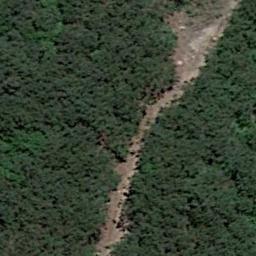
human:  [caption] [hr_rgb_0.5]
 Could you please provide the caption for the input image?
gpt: There is a road goes through the forest .

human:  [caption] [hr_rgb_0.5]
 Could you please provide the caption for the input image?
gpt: A curved earth road passes through the dense forest .

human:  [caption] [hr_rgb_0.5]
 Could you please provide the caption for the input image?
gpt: The forest has a lot of dense dark green trees and a road goes through the forest .

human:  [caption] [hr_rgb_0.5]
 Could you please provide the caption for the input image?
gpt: There are some crisscross paths on this land .

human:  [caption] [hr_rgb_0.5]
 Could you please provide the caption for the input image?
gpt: A road passes through a dense green forest .